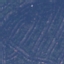
Land use / land cover class: Residential